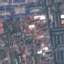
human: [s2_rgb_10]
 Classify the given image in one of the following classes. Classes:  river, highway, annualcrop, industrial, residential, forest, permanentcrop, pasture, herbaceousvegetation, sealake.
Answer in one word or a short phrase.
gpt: Residential